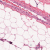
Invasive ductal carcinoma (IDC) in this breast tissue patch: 0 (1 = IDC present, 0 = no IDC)